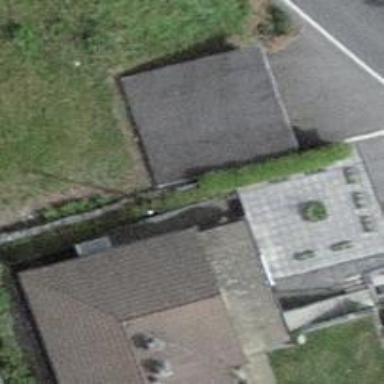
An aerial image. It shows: Garage building.